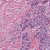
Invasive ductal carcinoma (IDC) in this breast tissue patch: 1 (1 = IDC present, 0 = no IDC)